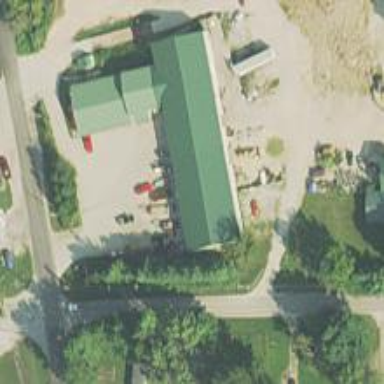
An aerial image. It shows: Recycling center inside building that accepts scrap metal.